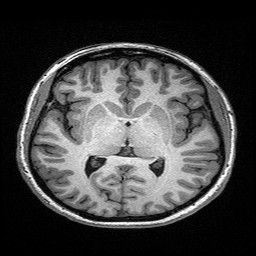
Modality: T1w
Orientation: coronal
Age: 25
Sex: female
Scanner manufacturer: siemens
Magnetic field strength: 3 T
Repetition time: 2.4 s
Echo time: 0.03 s